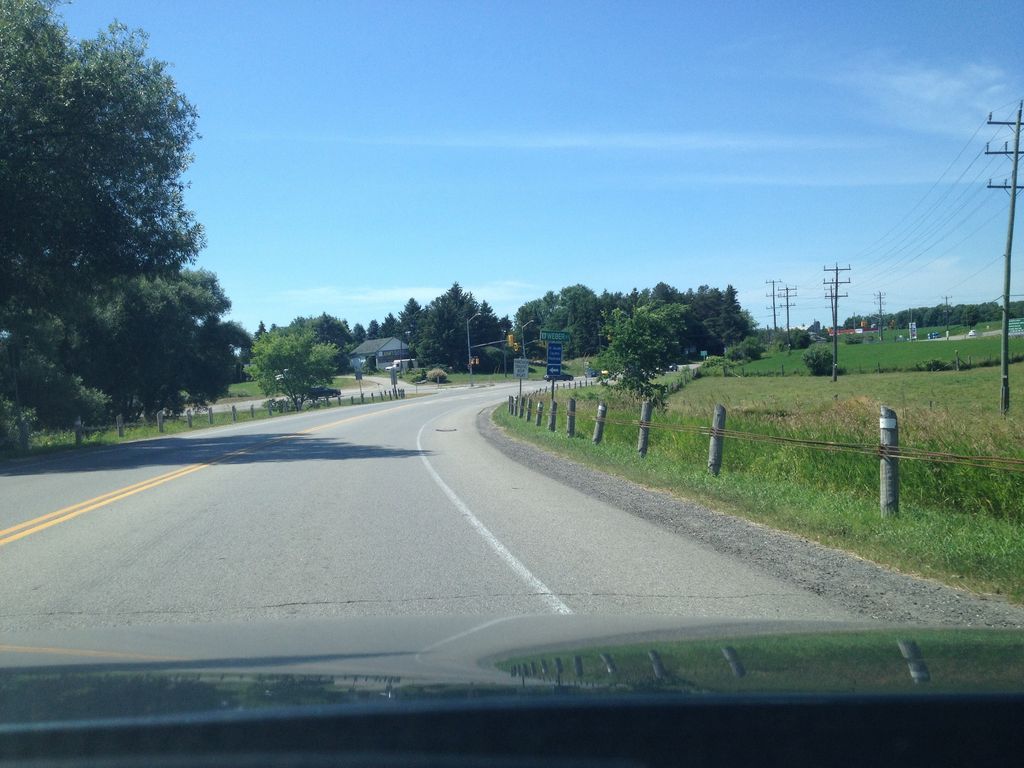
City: kitchener-waterloo